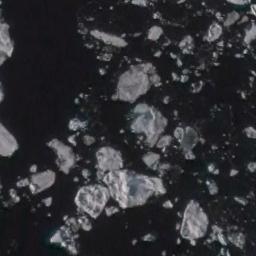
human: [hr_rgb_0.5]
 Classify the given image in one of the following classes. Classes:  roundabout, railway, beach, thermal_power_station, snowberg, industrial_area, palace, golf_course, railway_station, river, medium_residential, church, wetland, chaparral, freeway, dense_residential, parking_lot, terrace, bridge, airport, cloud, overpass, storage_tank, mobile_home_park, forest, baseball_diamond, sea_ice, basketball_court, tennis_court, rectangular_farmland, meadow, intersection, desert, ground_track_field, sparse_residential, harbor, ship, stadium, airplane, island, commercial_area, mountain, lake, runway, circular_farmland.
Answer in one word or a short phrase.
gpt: sea_ice